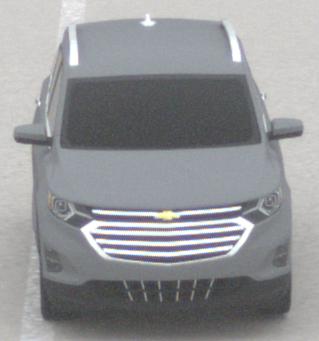
Make: Chevrolet
Model: Equinox
Detailed model: Gen. 2
Model produced from: 2015
Model produced until: 2017
Doors: 5
Color: gray
Road condition: dry road
Daytime: midday
Contrast: low contrast